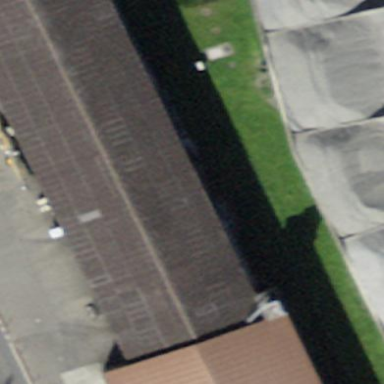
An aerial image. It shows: Building.